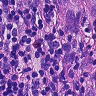
Metastatic tissue present: yes